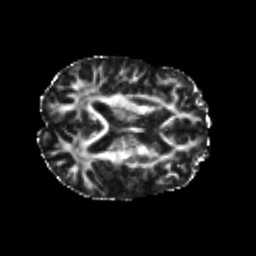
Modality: FA
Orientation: axial
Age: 23
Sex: female
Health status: healthy
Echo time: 0.074 s